Question: So now I want to make Estonian wordlist ~about 20m unique words in lowercase. To get input for wordlist, <URL> format. I tried using regex to find the words.
This is what I made: it's inefficient, mcv is all messed up, it brakes if hashset of words can't fit in memory, it's not aware of inputs encoding - so probably letters like s make problems, it does not show estimated completion time, some controls have default names and some don't, it does not use multitasking (not sure if it should), it uses some weird fixes and lots of locking interface so that it would appear not 'frozen'. At least its so short, that you hardly notice there are no comments.
Upside is, that it can almost read words without many mistakes, from .tei, .txt, .csv, smgl, xhtml or any a like format inputs.
Now you know what I want to do, how I have tried doing it (with what problems), and again I'm just trying to find out how to do it (with minimal manual labor).
Image example:

Code example & <URL>:
'''
using System;
using System.Collections.Generic;
using System.ComponentModel;
using System.Data;
using System.Drawing;
using System.Linq;
using System.Text;
using System.Windows.Forms;
using System.Data.SqlClient;
using System.IO;
using System.Text.RegularExpressions;
namespace Reader
{
public partial class Form1 : Form
{
public Form1()
{
InitializeComponent();
}
private void listView1_DragEnter(object sender, DragEventArgs e)
{
if (e.Data.GetDataPresent(DataFormats.FileDrop, false) == true)
{
e.Effect = DragDropEffects.All;
}
}
private void listView1_DragDrop(object sender, DragEventArgs e)
{
setguiLock(true);
this.loading.Visible = true;
ignorechecking = true;
string[] files = (string[])e.Data.GetData(DataFormats.FileDrop, false);
Dictionary<String, ListViewGroup> listviewgroups = new Dictionary<string,ListViewGroup>();
int filenamesi = 0;
foreach (string file in files)
{
progresslabel.Text = string.Format("Progress: [ {0} / {1} ]", filenamesi++, files.Length);
Application.DoEvents();
if (File.Exists(file))
{
FileInfo ff = new System.IO.FileInfo(file);
if (!listviewgroups.ContainsKey(ff.DirectoryName))
{
listviewgroups.Add(ff.DirectoryName, new ListViewGroup(ff.DirectoryName, HorizontalAlignment.Left));
listView1.Groups.Add(listviewgroups[ff.DirectoryName]);
}
ListViewItem item = new ListViewItem(ff.Name);
listviewgroups[ff.DirectoryName].Items.Add(item);
item.Checked = true;
item.SubItems.Add("" +((int)ff.Length/1024)+" KB");
// item.Group.Header = ff.DirectoryName;
// listviewgroups[ff.DirectoryName].Items.Add(item);
listView1.Items.Add(item);
}
}
setguiLock(false);
ignorechecking = false;
this.loading.Visible = false;
updatechecked();
}
private void listView1_ItemChecked(object sender, ItemCheckedEventArgs e)
{
updatechecked();
}
private bool ignorechecking = false;
private void updatechecked(){
if (ignorechecking)
return;
long size = 0;
int count = 0;
foreach (ListViewItem item in this.listView1.Items)
{
if (item.Checked)
{
count++;
size += Int32.Parse(item.SubItems[1].Text.Split(" ".ToArray())[0]);
}
}
this.text1.Text = ""+count;
this.text2.Text = ""+size + " KB";
}
private void putHashset(HashSet<string> d, string filename)
{
StringBuilder sb = new StringBuilder();
foreach (string key in d)
sb.Append(key).Append("
");
File.WriteAllText(filename, sb.ToString());
}
private HashSet<string> getHashset(string filename)
{
return new HashSet<string>(new Regex("\n+").Split(File.ReadAllText(filename)));
}
private void removefilefromlistview(string fullfilename) {
foreach (ListViewItem item in this.listView1.Items)
{
String file = item.Group.Header + "\" + item.SubItems[0].Text;
if (fullfilename.CompareTo(file) == 0)
{
item.Checked = false;
this.listView1.Items.Remove(item);
}
}
}
private void starter(object sender, EventArgs e)
{
HashSet<string> filenames = new HashSet<string>();
StringBuilder data = null;
setguiLock(true);
this.time2.Text = "";
this.time1.Text = String.Format("{0:d/M/yyyy HH:mm:ss}", DateTime.Now);
foreach (ListViewItem item in this.listView1.Items) {
if (item.Checked) {
String file = item.Group.Header + "\" + item.SubItems[0].Text;
if (File.Exists(file))
filenames.Add(file);
}
}
string outputfile = output.Text;
HashSet<string> words = null;
if (File.Exists(output.Text))
words = getHashset(outputfile);
else
words = new HashSet<string>();
int filenamesnr = filenames.Count;
int filenamesi = 0;
foreach (String str in filenames){
progresslabel.Text = string.Format("Progress: [ {0} / {1} ]", filenamesi++, filenamesnr);
Application.DoEvents();
data = new StringBuilder(System.IO.File.ReadAllText(str, Encoding.UTF7).ToLower());
data = data.Replace("&auml;", "a");
data = data.Replace("&ouml;", "o");
data = data.Replace("&uuml;", "u");
data = data.Replace("&otilde;", "o");
String sdata = new Regex(@"<(.|
)*?>|%[a-zA-Z0-9]+?;|&[#a-zA-Z0-9]+?;").Replace(data.ToString(), "");
foreach (string word in new Regex("[^A-Za-zszoaouSZOAOU]+").Split(sdata))
if(word.Length>1)
words.Add(word);
removefilefromlistview(str);
}
progresslabel.Text = "Progress:";
putHashset(words, outputfile);
foreach (ListViewItem item in this.listView1.Items)
if (item.Checked)
{
item.Checked = false;
listView1.Items.Remove(item);
}
this.time2.Text = String.Format("{0:d/M/yyyy HH:mm:ss}", DateTime.Now);
setguiLock(false);
}
private void setguiLock(bool value){
if(value){
this.Enabled = false;
this.button1.Enabled = false;
this.listView1.Enabled = false;
this.output.Enabled = false;
this.openoutput.Enabled = false;
this.progresslabel.Visible = true;
this.Enabled = true;
}else{
this.Enabled = false;
this.openoutput.Enabled = true;
this.output.Enabled = true;
this.listView1.Enabled = true;
this.button1.Enabled = true;
this.progresslabel.Visible = false;
this.Enabled = true;
}
}
private void button2_Click(object sender, EventArgs e)
{
if (!File.Exists(output.Text))
File.WriteAllText(output.Text, " ");
System.Diagnostics.Process.Start(output.Text);
}
}
}
'''
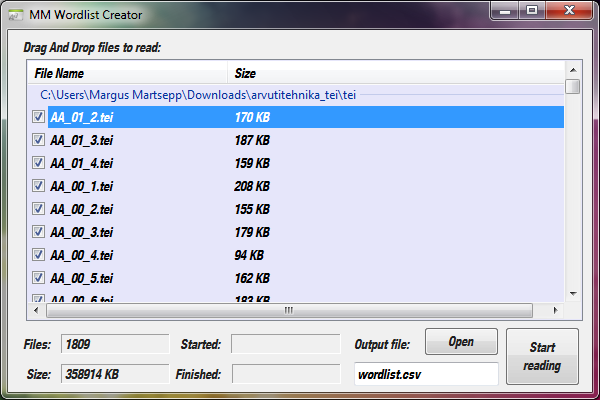
Answer: You need to get the right tool for the job. The quantity of data and markup in a linguistic corpus like this means you need a proper XML-aware indexing solution. Examples include eXist, XAIRA, CQP...